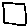
Label: square